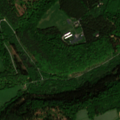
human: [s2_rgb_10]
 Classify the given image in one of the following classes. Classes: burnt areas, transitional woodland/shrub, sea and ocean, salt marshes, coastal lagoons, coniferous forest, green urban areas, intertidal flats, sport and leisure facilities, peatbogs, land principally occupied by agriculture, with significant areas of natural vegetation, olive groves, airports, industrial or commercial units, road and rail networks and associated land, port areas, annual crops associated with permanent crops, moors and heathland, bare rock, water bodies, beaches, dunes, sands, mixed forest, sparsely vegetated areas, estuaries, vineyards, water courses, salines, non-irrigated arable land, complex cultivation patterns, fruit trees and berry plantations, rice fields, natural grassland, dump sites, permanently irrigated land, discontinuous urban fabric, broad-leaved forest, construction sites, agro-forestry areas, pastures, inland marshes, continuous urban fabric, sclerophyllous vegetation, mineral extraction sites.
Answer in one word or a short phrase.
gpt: non-irrigated arable land, pastures, complex cultivation patterns, broad-leaved forest, coniferous forest